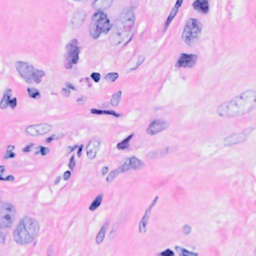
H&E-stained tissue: Breast